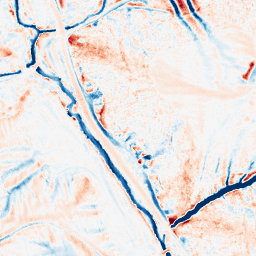
Category: edge_preserving
Decomposition family: median
Decomposition parameters: size: 15
Upsampling method: sinc_hamming
Upsampling parameters: scale: 4
kernel_size: 8
Upsampling scale: 4